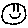
Label: smiley face